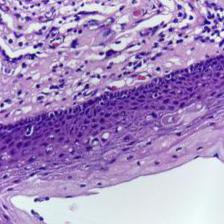
Diagnosis: Normal